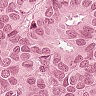
Metastatic tissue present: yes